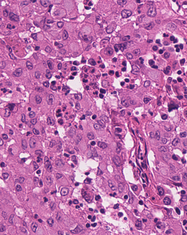
Tumor epithelial tissue: yes
Tumor-associated stroma tissue: yes
Normal tissue: no